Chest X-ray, PA view. Patient: 49 years old, sex F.
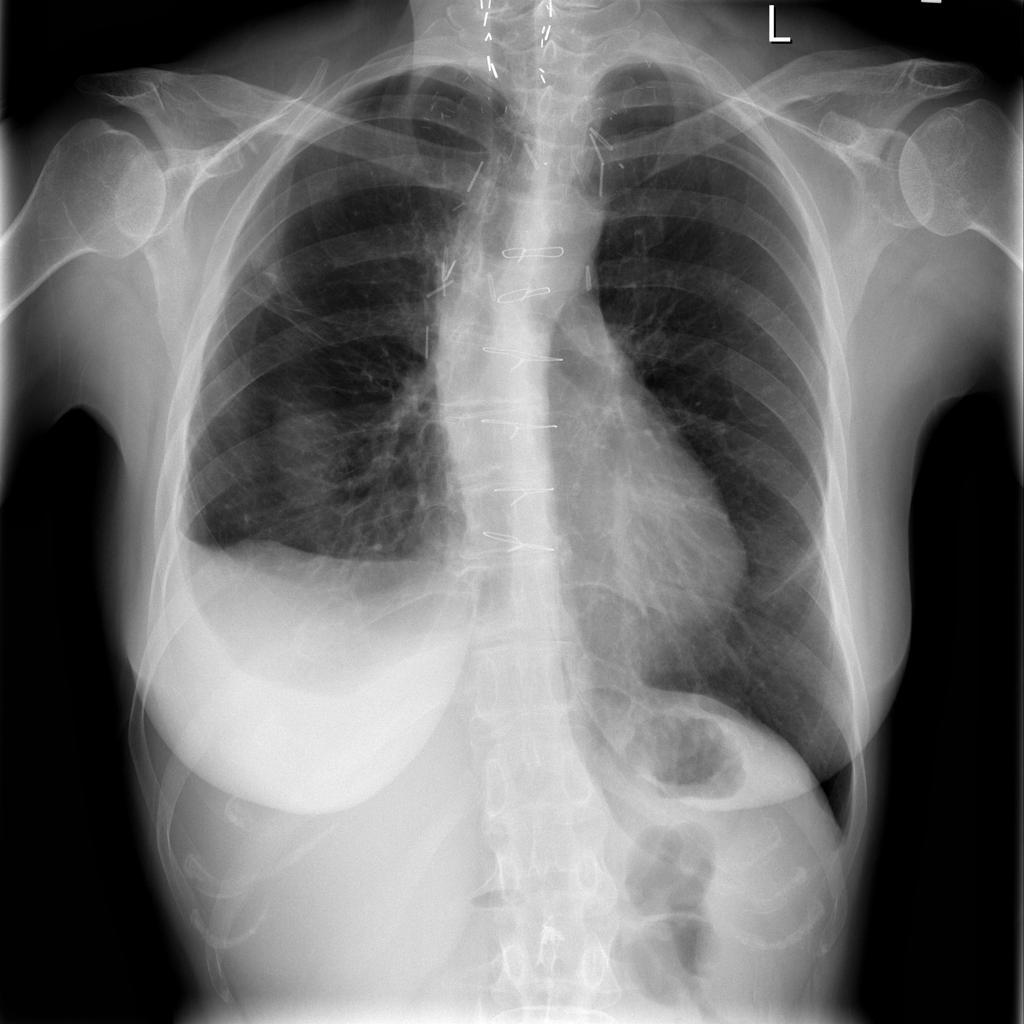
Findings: Effusion